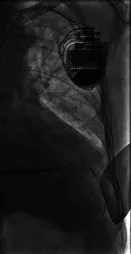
AP view.
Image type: radiology (x_ray)